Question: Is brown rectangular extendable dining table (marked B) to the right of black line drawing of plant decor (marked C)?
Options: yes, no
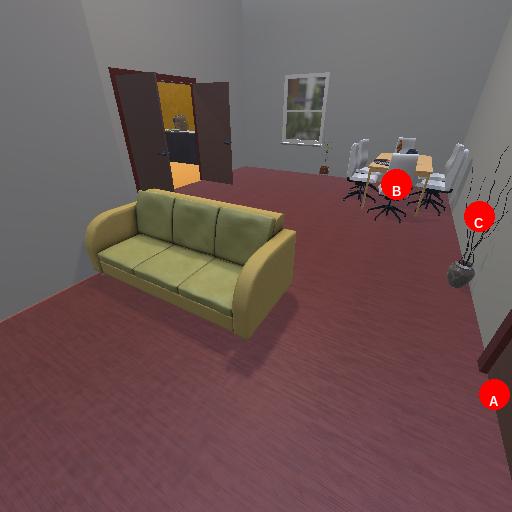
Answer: yes